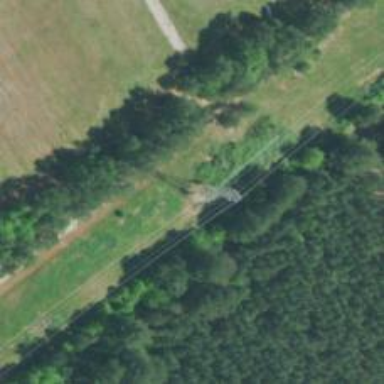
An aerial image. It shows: Power tower.